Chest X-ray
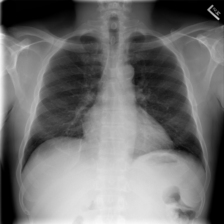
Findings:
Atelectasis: negative
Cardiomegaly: negative
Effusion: negative
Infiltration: negative
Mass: negative
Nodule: negative
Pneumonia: negative
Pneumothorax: negative
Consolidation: negative
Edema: negative
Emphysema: negative
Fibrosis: negative
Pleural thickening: negative
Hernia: negative